Interaction volume radius: 10 \u00c5
Interaction volume height: 20 \u00c5
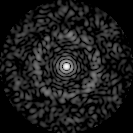
Disorder parameter: 0.8471